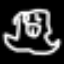
Label: frog